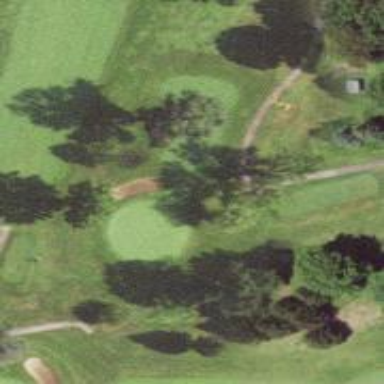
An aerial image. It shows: View of golf hole.